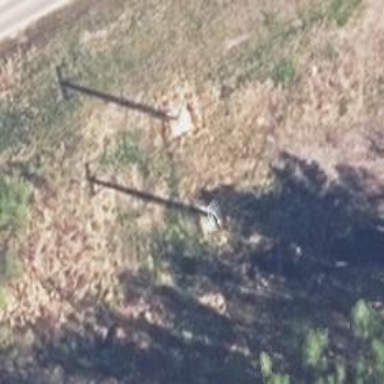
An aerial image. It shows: Power line with three cables.